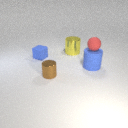
small brown metal cylinder to the right of small blue rubber cube